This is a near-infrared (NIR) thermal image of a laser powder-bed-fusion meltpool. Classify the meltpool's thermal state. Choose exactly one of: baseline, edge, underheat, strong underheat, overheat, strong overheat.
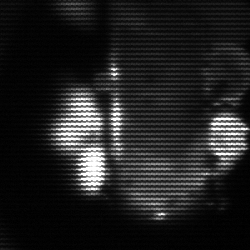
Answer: strong underheat